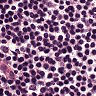
Metastatic tissue present: no